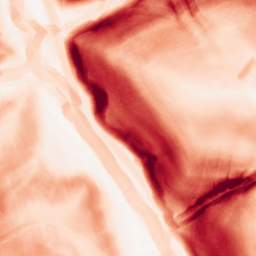
Category: morphological
Decomposition family: morphological_gradient
Decomposition parameters: size: 7
shape: diamond
Upsampling method: bspline
Upsampling parameters: scale: 8
Upsampling scale: 8